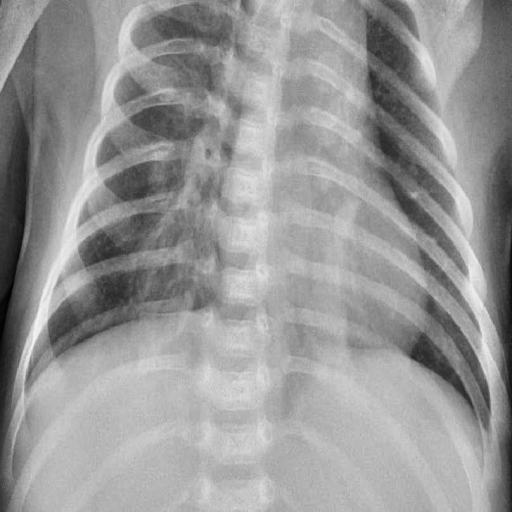
Finding: PNEUMONIA